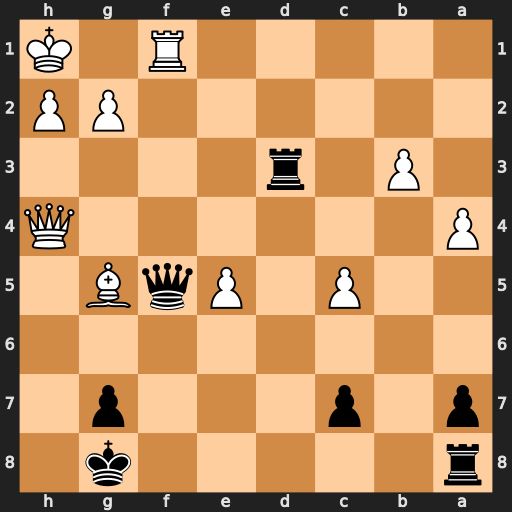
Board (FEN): r5k1/p1p3p1/8/2P1PqB1/P6Q/1P1r4/6PP/5R1K
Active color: b
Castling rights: -
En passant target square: -
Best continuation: Qxf1#